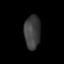
Tissue: lung
Cell type: Fibroblasts
Senescence score: 0.5634
Nuclear area (px): 536
Mean DAPI intensity: 61.716